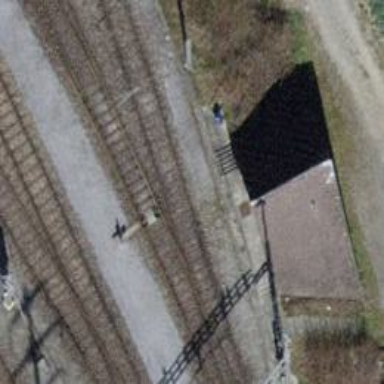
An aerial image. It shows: Railway switch.